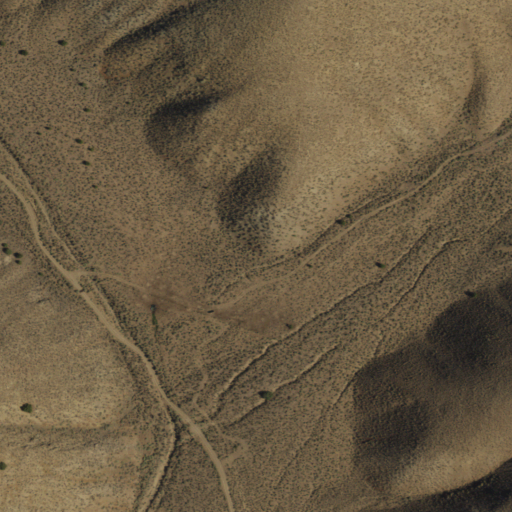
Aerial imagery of valley in Nevada named Wildhorse Canyon containing only shrub